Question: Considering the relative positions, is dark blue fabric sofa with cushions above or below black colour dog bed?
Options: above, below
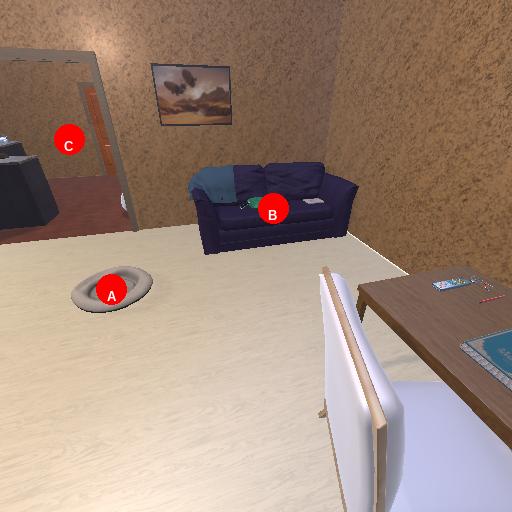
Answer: above